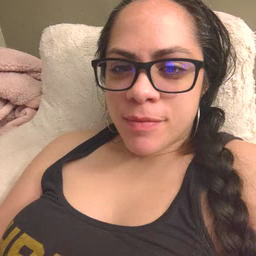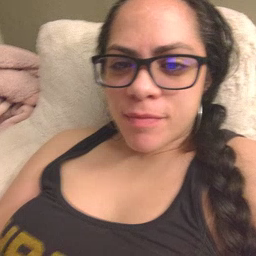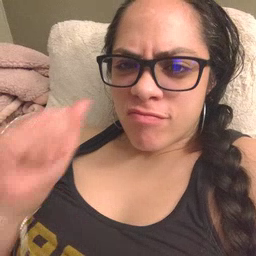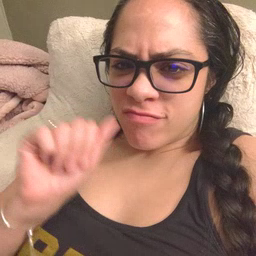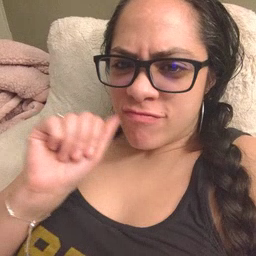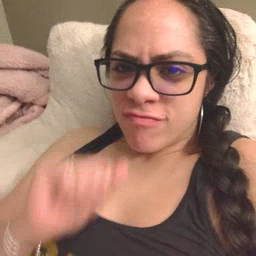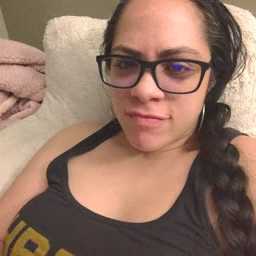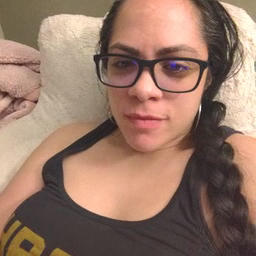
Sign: aunt